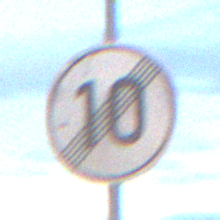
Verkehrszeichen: EndeGeschwindigkeit10
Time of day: SunriseSunset
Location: Outdoor (Nature)
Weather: PartlyCloudy
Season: NotSpecified
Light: Natural